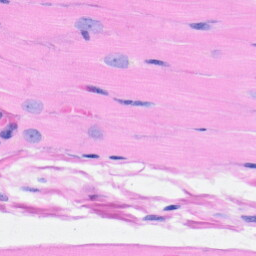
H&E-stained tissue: Heart